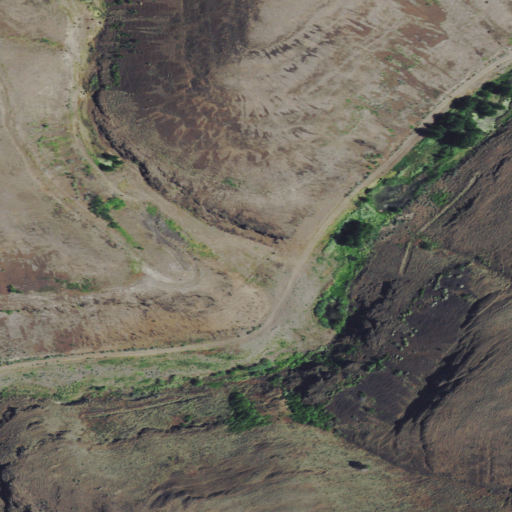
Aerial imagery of valley in Oregon named Willow Canyon containing grassland, shrub, and barren land